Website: macys
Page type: billing-address
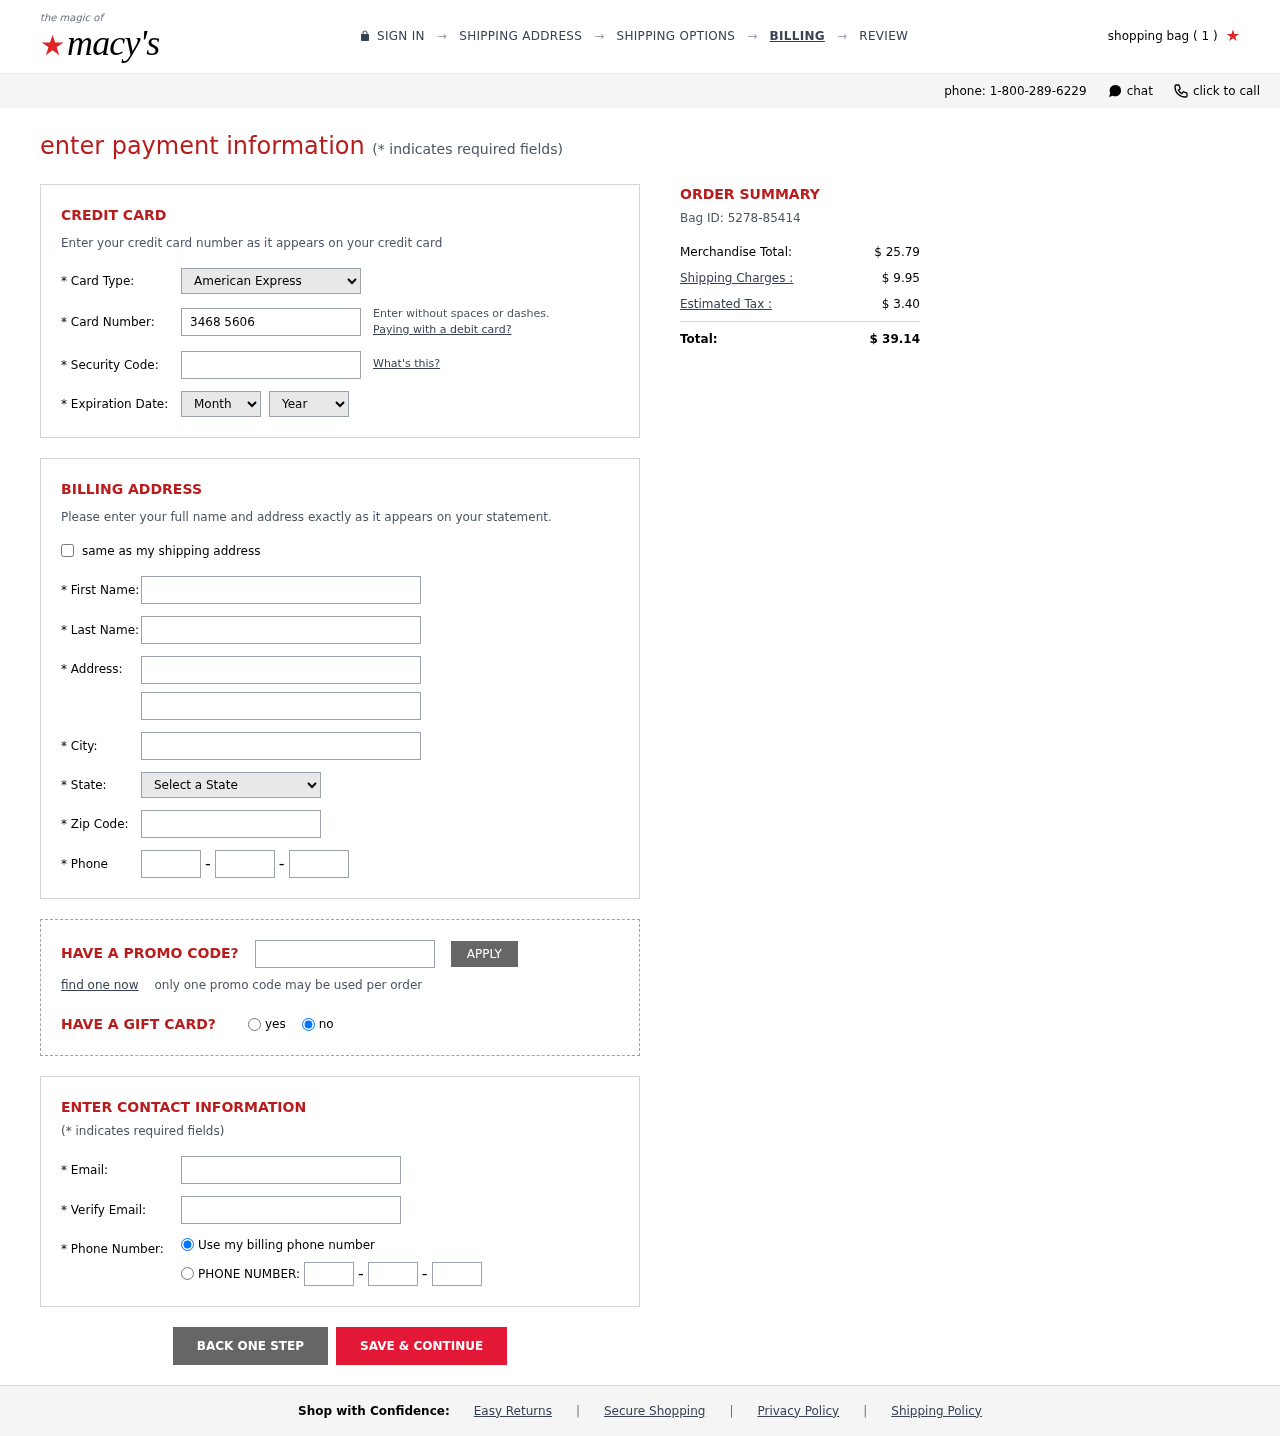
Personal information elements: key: PII_CARD_CVV
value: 3694
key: PII_CARD_EXPIRY_MONTH
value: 08
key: PII_CARD_EXPIRY_YEAR
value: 29
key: PII_CARD_NUMBER
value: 3468 5606 1167 282
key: PII_CARD_TYPE
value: American Express
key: PII_CITY
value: West Adrian
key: PII_EMAIL
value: jaime.roth@hotmail.com
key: PII_FIRSTNAME
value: Jaime
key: PII_LASTNAME
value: Roth
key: PII_PHONE_AREA
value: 412
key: PII_PHONE_PREFIX
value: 419
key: PII_PHONE_SUFFIX
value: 7193
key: PII_POSTCODE
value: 51562
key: PII_STATE_ABBR
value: GA
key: PII_STREET
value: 0118 Rachel Lakes Apt. 763
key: PII_STREET2
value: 667 Collins Motorway Apt. 247
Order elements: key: ORDER_NUM_ITEMS
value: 1
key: ORDER_ID
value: Bag ID: 5278-85414
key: ORDER_SUBTOTAL
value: $ 25.79
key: ORDER_SHIPPING_COST
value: $ 9.95
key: ORDER_TAX
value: $ 3.40
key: ORDER_TOTAL
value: $ 39.14